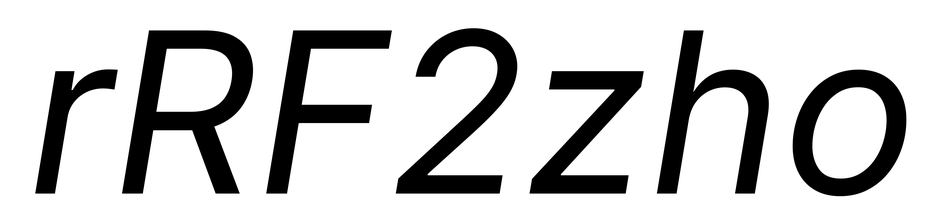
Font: Inter-Italic_Italic